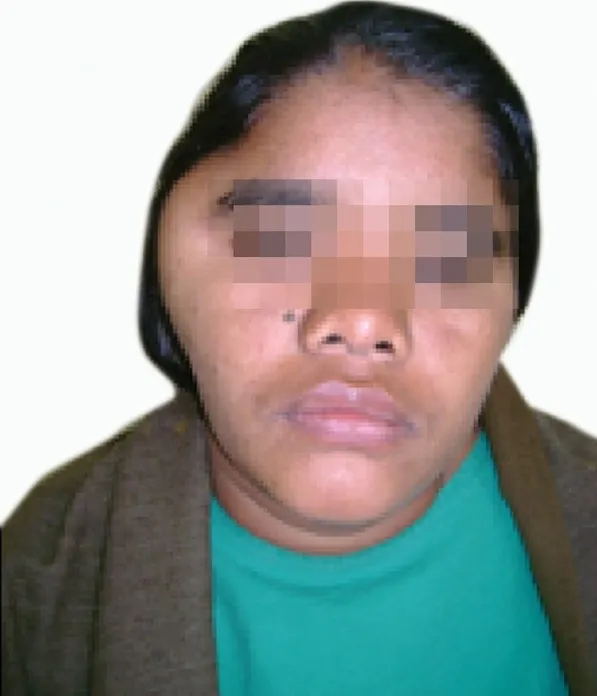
Preoperative picture showing right temporal swelling.
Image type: medical_photograph (other_medical_photograph)